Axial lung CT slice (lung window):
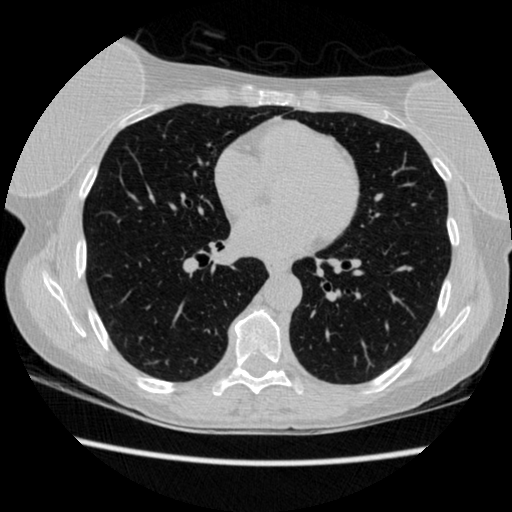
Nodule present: no